Определите период колебаний однородного бруска, подвешенного на двух пружинах, жесткости которых равны $k_{1}$ и $k_{2}$ соответственно $\left(k_{1}>k_{2}\right)$. Пружины связаны нерастяжимой нитью, перекинутой через невесомый блок (см. рисунок).  Масса бруска равна $M$. При колебаниях брусок все время остается горизонтальным.
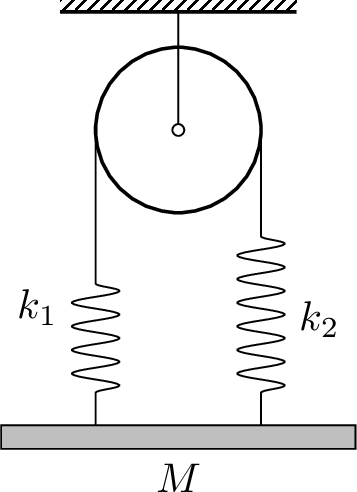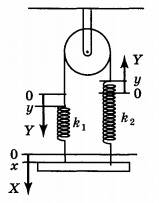
Решение: Пусть $x$ — смещение бруска вниз для произвольного момента времени, $y$ — смещение верхнего конца пружин. Удлинение левой пружины $\Delta x_{1}=x-y$, удлинение правой пружины $\Delta x_{2}=x+y$ (см. рисунок).  Из условия малости масс блока и нити следует, что силы упругости обеих пружин одинаковы: $$ k_{1}(x-y)=k_{2}(x+y). $$ Отсюда $$ y=\frac{k_{1}-k_{2}}{k_{1}+k_{2}} x. $$ Удлинения левой и правой пружин соответственно равны $$ \Delta x_{1}=\frac{2 k_{2}}{k_{1}+k_{2}} x, \Delta x_{2}=\frac{2 k_{1}}{k_{1}+k_{2}} x. $$ Уравнение движения бруска: $$ M \ddot{x}=-k_{1} \Delta x_{1}-k_{2} \Delta x_{2}=0, $$ откуда $$ \ddot{x}+\frac{4 k_{1} k_{2}}{M\left(k_{1}+k_{2}\right)} x=0. $$ Это уравнение описывает гармонические колебания с периодом $$ T=2 \pi \sqrt{\frac{M\left(k_{1}+k_{2}\right)}{4 k_{1} k_{2}}}. $$
Ответ: $$ T=2 \pi \sqrt{\frac{M\left(k_{1}+k_{2}\right)}{4 k_{1} k_{2}}}. $$
Темы:
T, Механика, Колебания, Всероссийские, Блоки, Упругость, Пружина